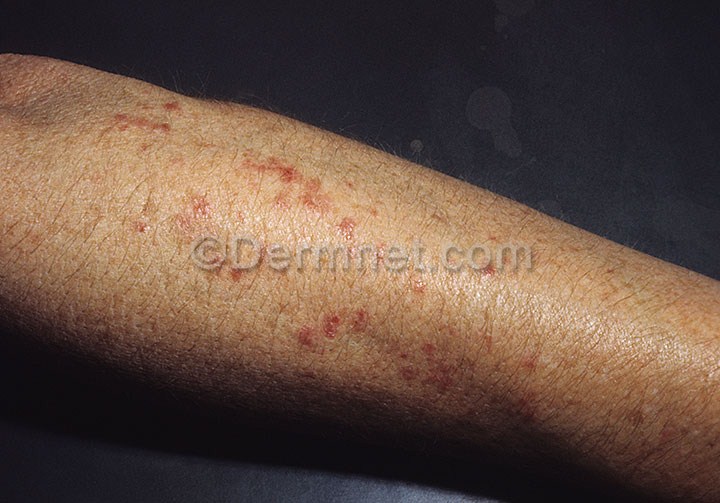
Disease: Seborrheic Keratoses and other Benign Tumors